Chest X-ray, PA view. Patient: 35 years old, sex M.
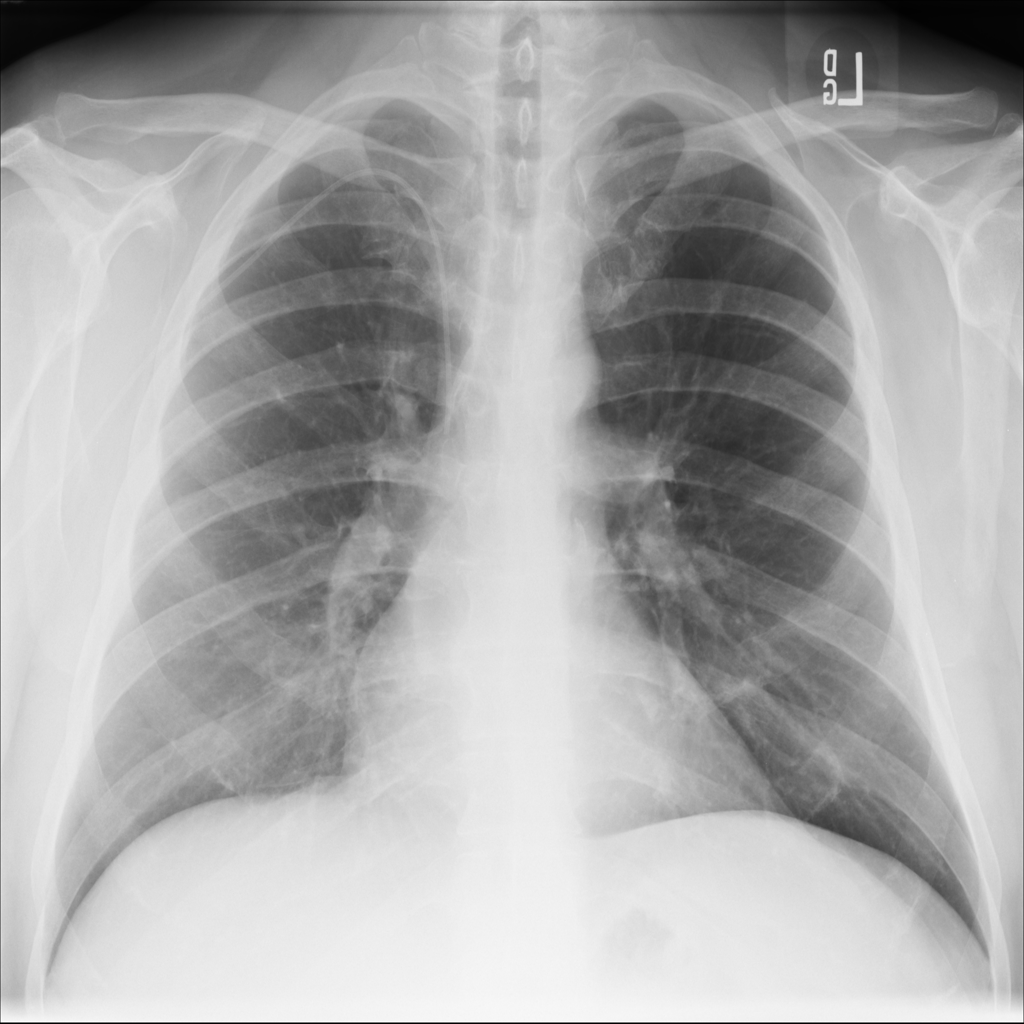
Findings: No Finding